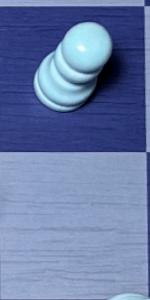
Label: Empty